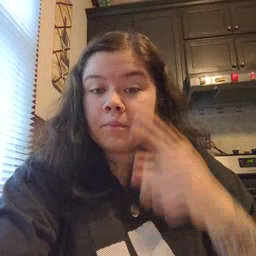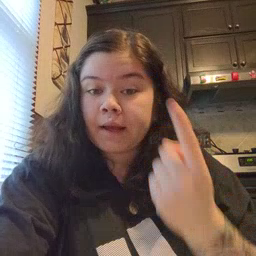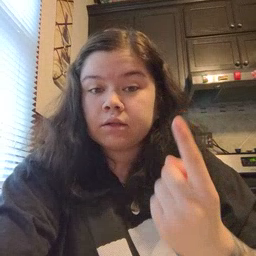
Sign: penny